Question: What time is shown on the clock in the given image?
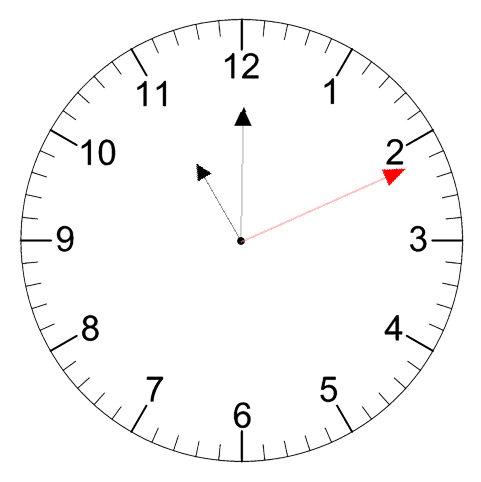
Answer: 11:00:11